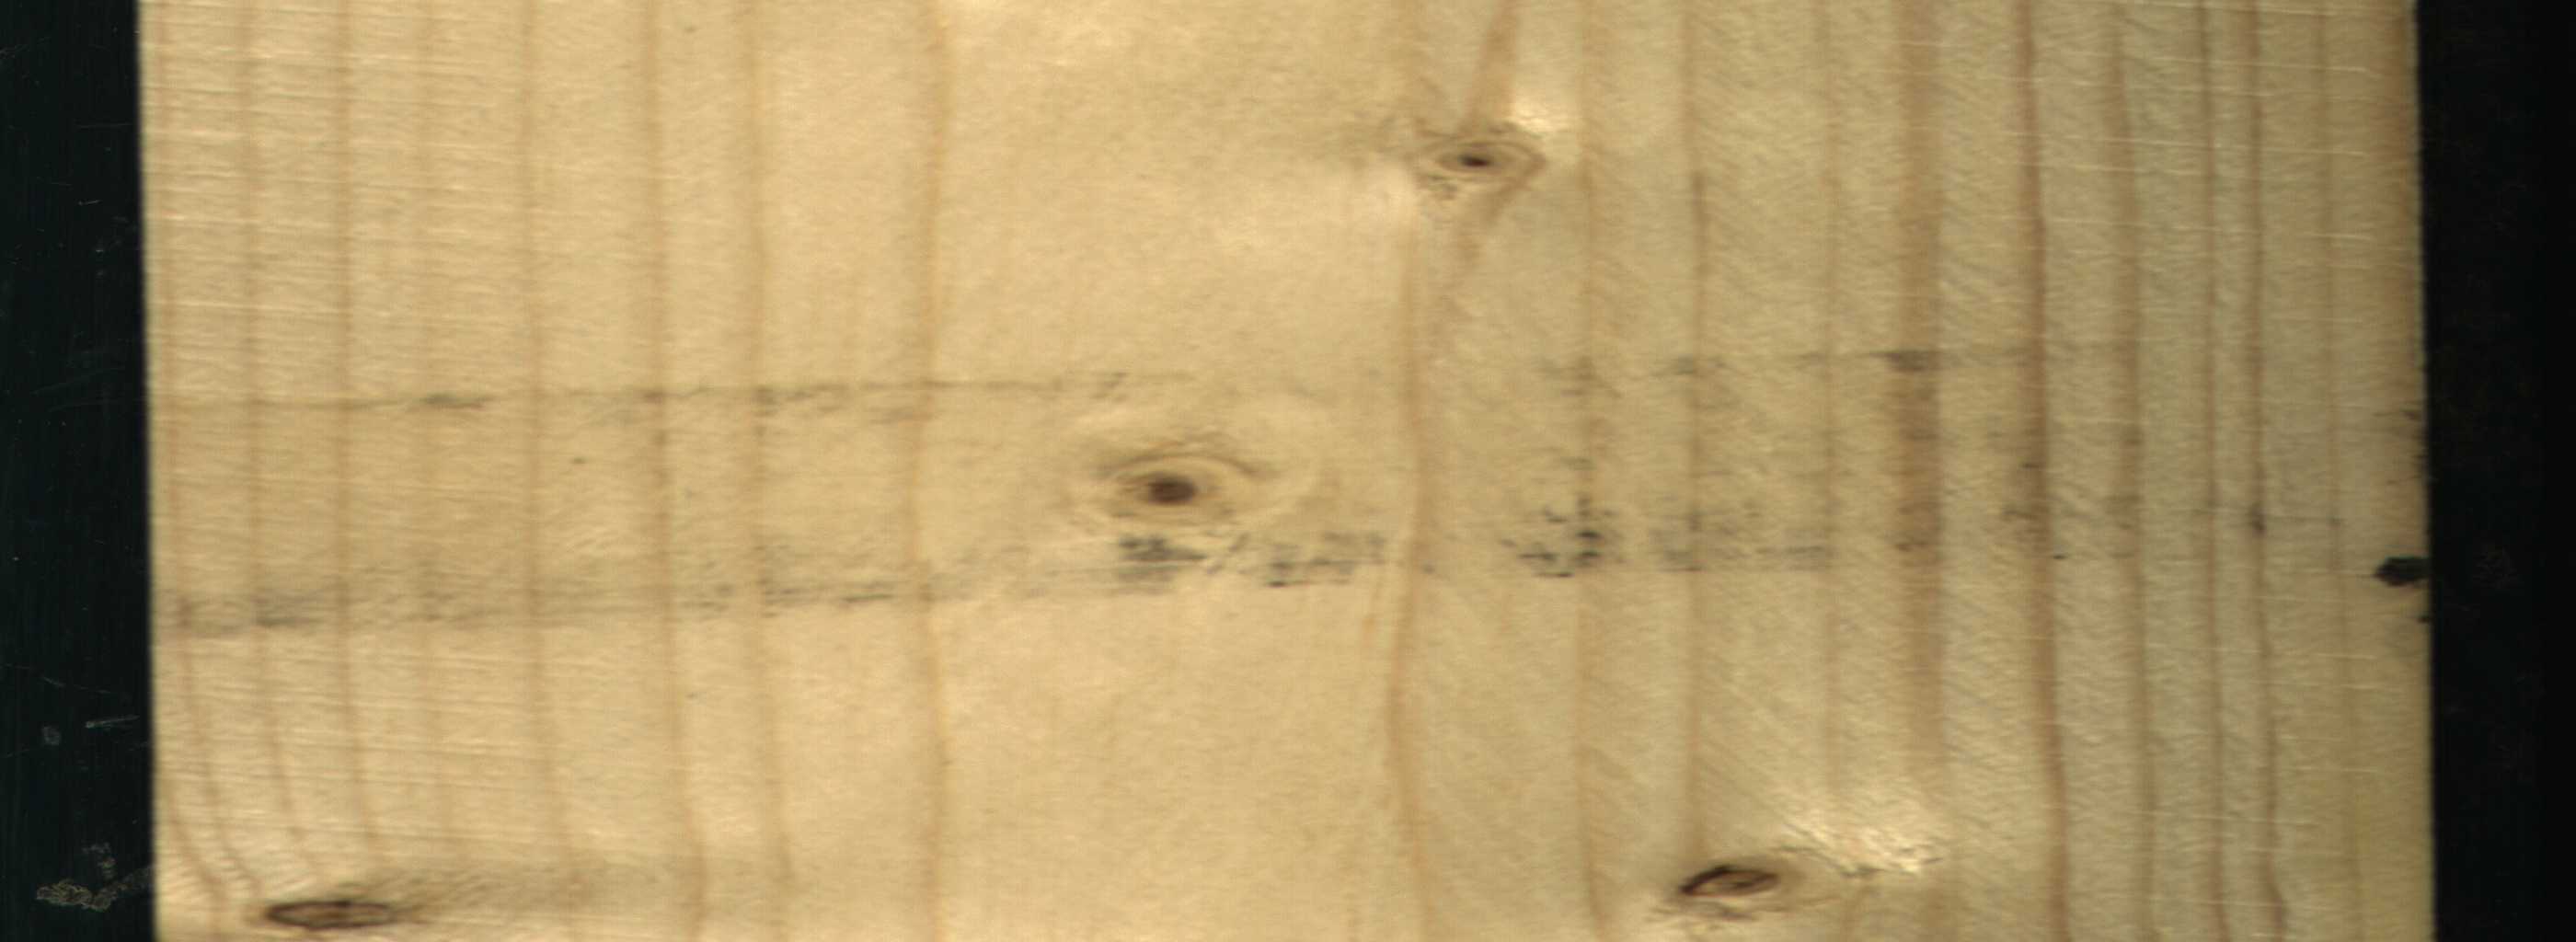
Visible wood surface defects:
Knot_missing
Dead_Knot
Live_Knot
Live_Knot
Live_Knot